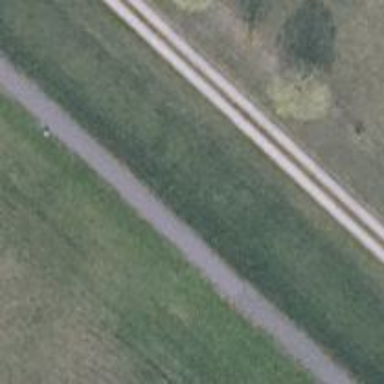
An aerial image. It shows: Path with asphalt surface built alongside dyke embankment.